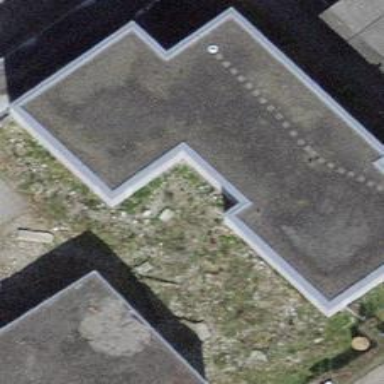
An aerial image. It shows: School building.